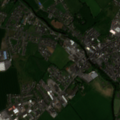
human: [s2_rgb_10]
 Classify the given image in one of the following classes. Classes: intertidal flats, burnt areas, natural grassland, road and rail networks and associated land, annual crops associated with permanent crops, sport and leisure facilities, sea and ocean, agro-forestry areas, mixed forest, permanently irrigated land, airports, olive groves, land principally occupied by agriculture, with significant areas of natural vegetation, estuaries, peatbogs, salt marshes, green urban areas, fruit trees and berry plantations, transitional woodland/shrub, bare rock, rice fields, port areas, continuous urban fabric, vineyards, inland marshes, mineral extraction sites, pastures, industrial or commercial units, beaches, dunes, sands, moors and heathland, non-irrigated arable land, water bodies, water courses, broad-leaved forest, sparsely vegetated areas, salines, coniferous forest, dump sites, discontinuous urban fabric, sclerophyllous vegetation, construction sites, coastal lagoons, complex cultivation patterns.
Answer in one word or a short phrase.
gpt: discontinuous urban fabric, non-irrigated arable land, pastures